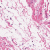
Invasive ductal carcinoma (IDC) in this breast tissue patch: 0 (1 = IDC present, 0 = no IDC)